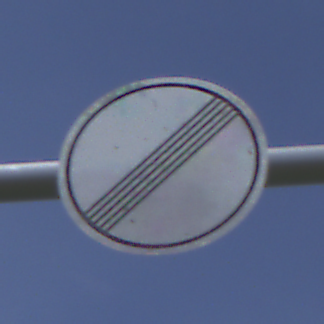
Verkehrszeichen: EndeSaemtlicherBegrenzungen
Umgebung: Outdoor, Nature
Tageszeit: Midday
Wetter: PartlyCloudy
Licht: Natural
Jahreszeit: NotSpecified
Kontrast: HighContrast